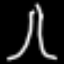
Label: The Eiffel Tower